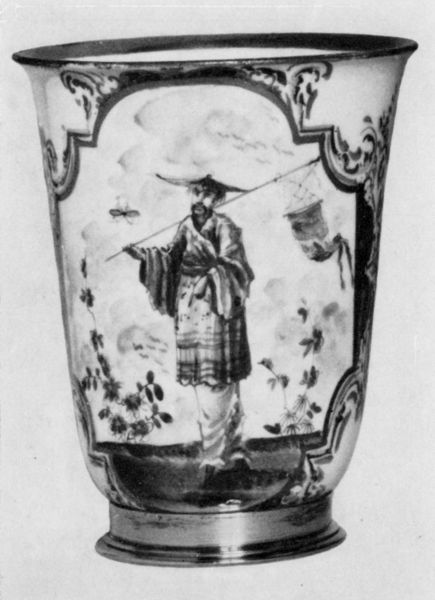
Titel: Hohe Bechertasse
Künstler: Johann Georg Höroldt
Standort: Zürich
Institution: Privatbesitz
Schlagwörter: berg, blätter, fuß, gemälde, hand, himmel, mann, weiß, wolken, landschaft, blumen, frau, glas, grau, hut, laterne, licht, nacht, schwarz, zeichnung, zimmer, blick, blüten, rose, rosen, wolke, malerei, muster, ornament, rock, bart, hose, kappe, mütze, augen, kleidung, rahmen, silber, sockel, stehen, ärmel, bild, herr, signatur, feld, spiegelung, busch, gehen, figur, gewand, gold, kelch, mantel, pflanze, pflanzen, boot, rund, stock, kanne, keramik, ranken, vase, japan, schiff, liegen, venedig, stab, fahne, fischer, flagge, sammeln, berge, lila, steifen, tag, rand, kartusche, dekor, floral, ornamente, verzierung, korb, metall, tasse, tee, bauer, bemalt, unscharf, foto, fotografie, photographie, becher, gefäß, offen, porzellan, vergoldet, fus, asien, schwarz-weiss, asiatisch, angel, kittel, beutel, pinsel, darstellung, photo, tracht, chinesisch, china, geometrisch, öffnung, blumenranken, stange, fähnchen, reflex, insekt, pokal, goldrand, porzelan, porzellanmalerei, bemalung, hirte, kunsthandwerk, köcher, rute, glasur, netz, aufnahme, drachen, vergoldung, reuse, trinkgefäss, angler, blättr, gefäs, kimono, bätter, chinoiserie, chinese, fernost, asiate, blaat, chia, chinesich, chinesische malerei, einer, kescher, lampion, prozelan, strach, tellerhut, wasserträger, mandarin, laterne#, streifgen